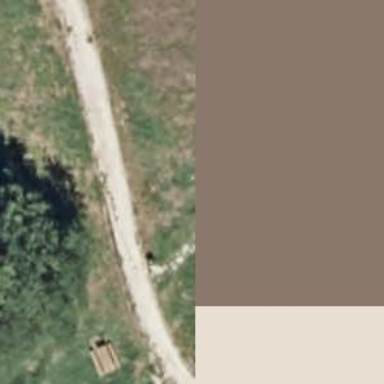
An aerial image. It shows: Picnic table located in leisure land area.